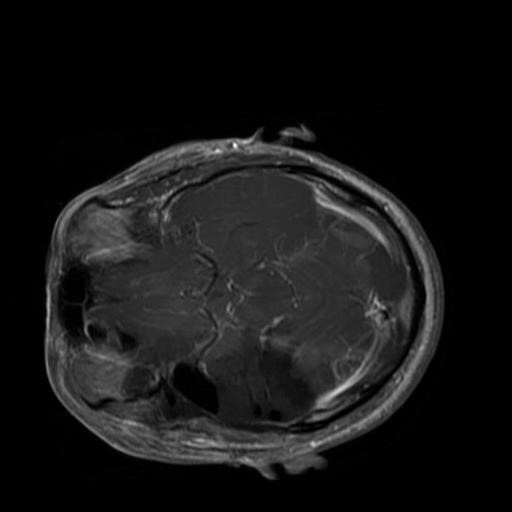
Label: brain_glioma